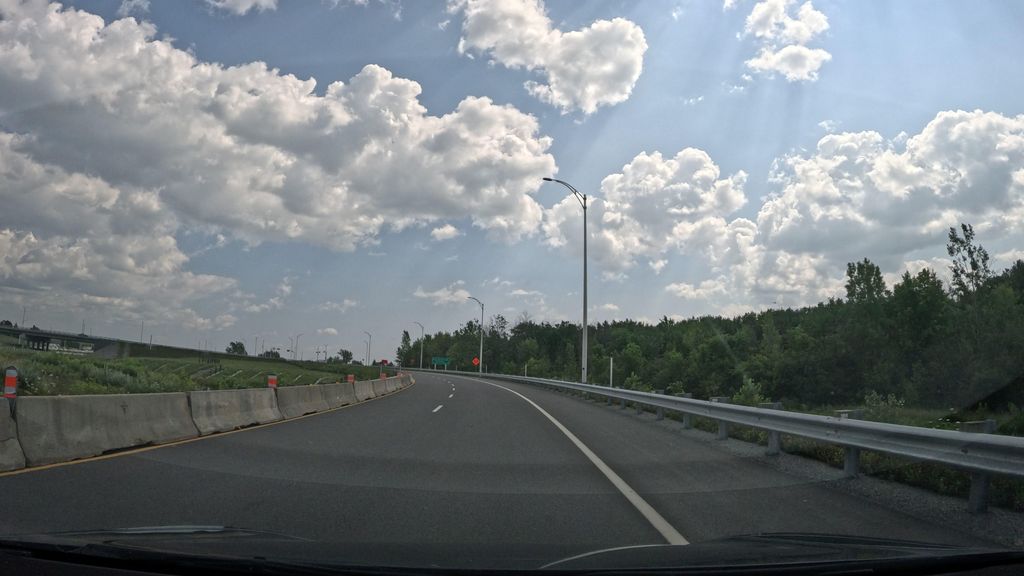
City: montreal